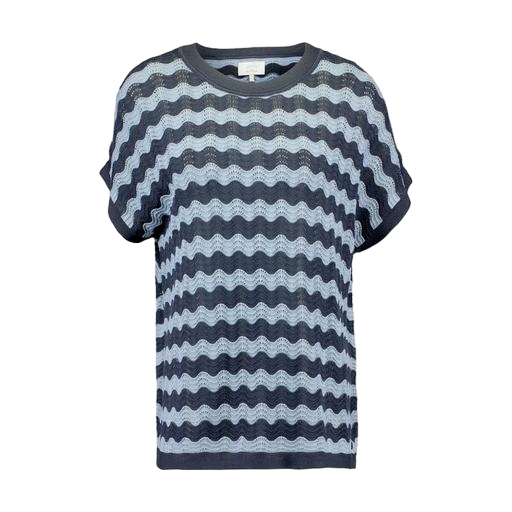
blue short-sleeved striped t-shirt, blue mesh top horizontal stripe texture, blue short-sleeve sweater top, white background